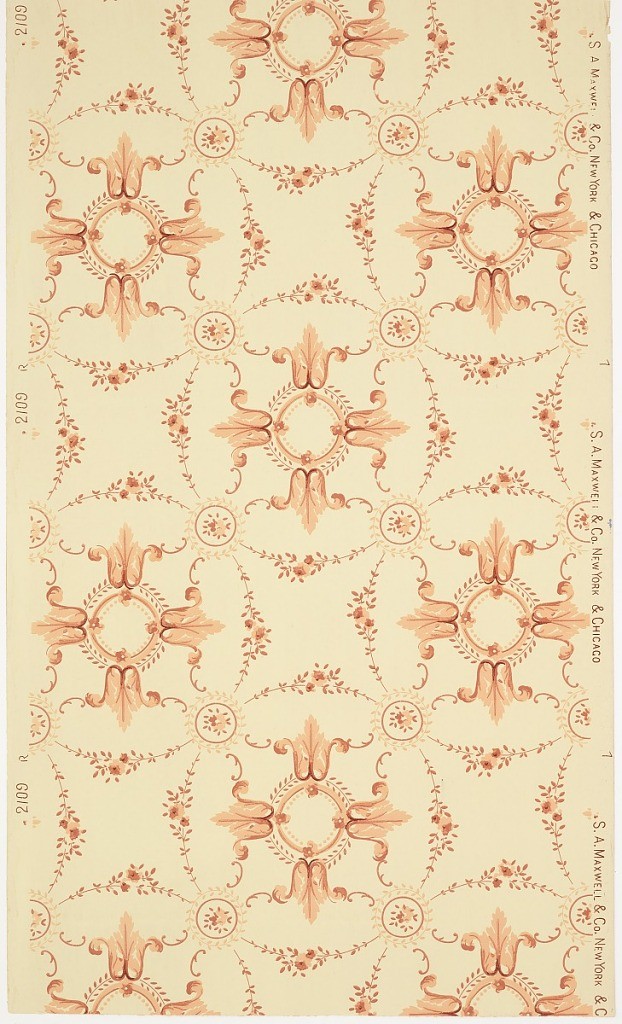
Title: Ceiling paper
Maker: Maxwell & Co., S.A., Chicago, Illinois, USA
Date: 1905–1915
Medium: Machine-printed paper
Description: Four floral motifs attached to central wreath set within circle formed by vining floral swags. Small floral motif in circle where circles connect. Pinrted in terra cotta on pale yellow ground.